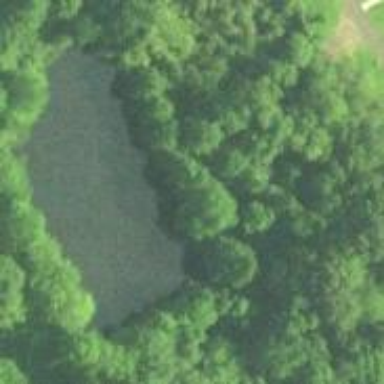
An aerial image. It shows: Pond surrounded by natural water.